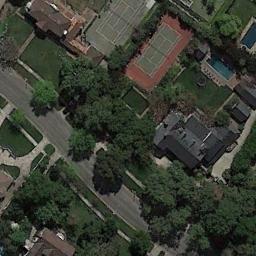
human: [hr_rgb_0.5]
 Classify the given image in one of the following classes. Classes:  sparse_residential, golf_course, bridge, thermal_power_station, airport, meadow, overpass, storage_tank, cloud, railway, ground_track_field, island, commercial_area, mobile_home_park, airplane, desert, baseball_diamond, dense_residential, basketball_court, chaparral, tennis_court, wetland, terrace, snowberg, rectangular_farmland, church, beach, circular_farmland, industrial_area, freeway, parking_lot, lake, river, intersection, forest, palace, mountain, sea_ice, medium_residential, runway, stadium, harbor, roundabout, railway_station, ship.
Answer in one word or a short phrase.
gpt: tennis_court